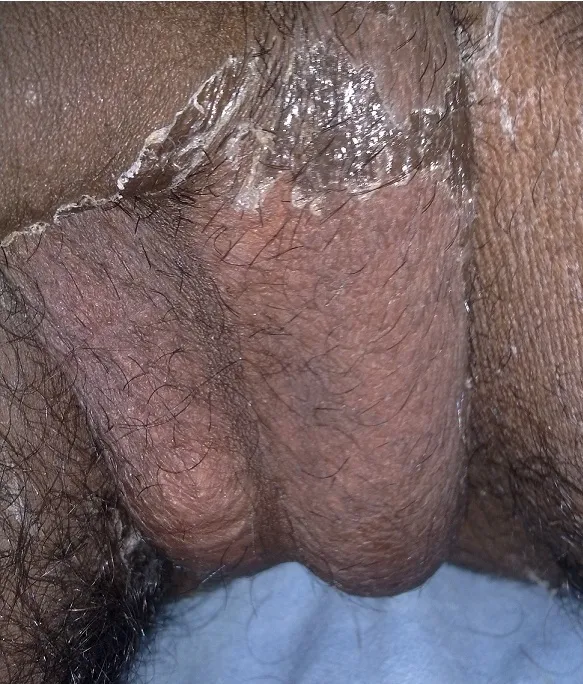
Homemade ointment rubbed over the scrotum and on bitten part (arrow) as a measure of first line of treatment in a patient victim of snake bite on scrotum.
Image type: medical_photograph (other_medical_photograph)